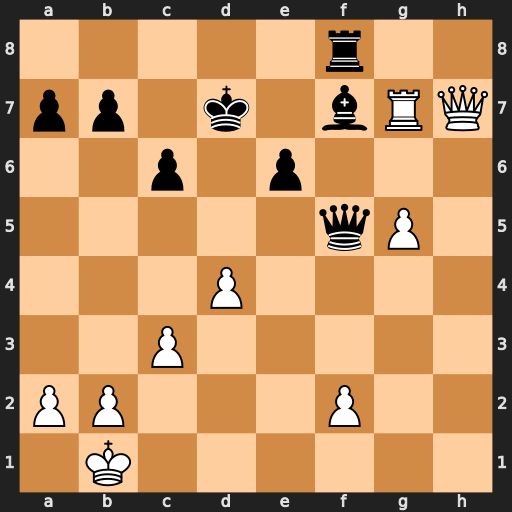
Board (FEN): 5r2/pp1k1bRQ/2p1p3/5qP1/3P4/2P5/PP3P2/1K6
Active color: w
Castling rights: -
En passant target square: -
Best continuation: Qxf5 exf5 g6